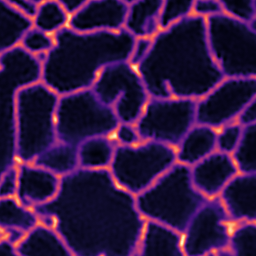
Label: Super-resolution ER image